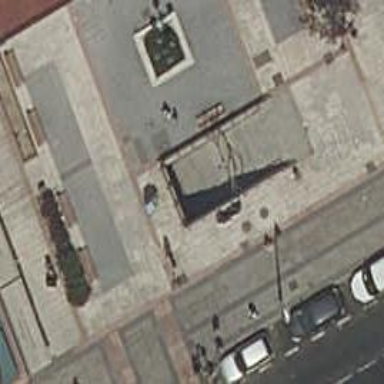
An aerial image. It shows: Subway entrance.